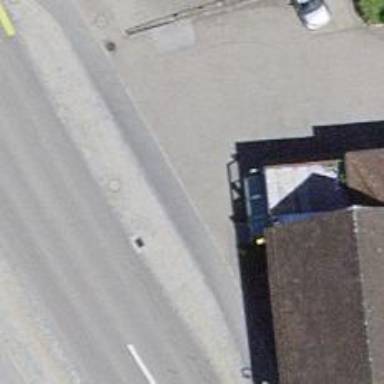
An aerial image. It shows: Bus stop with shelter. It is platform for public transport.